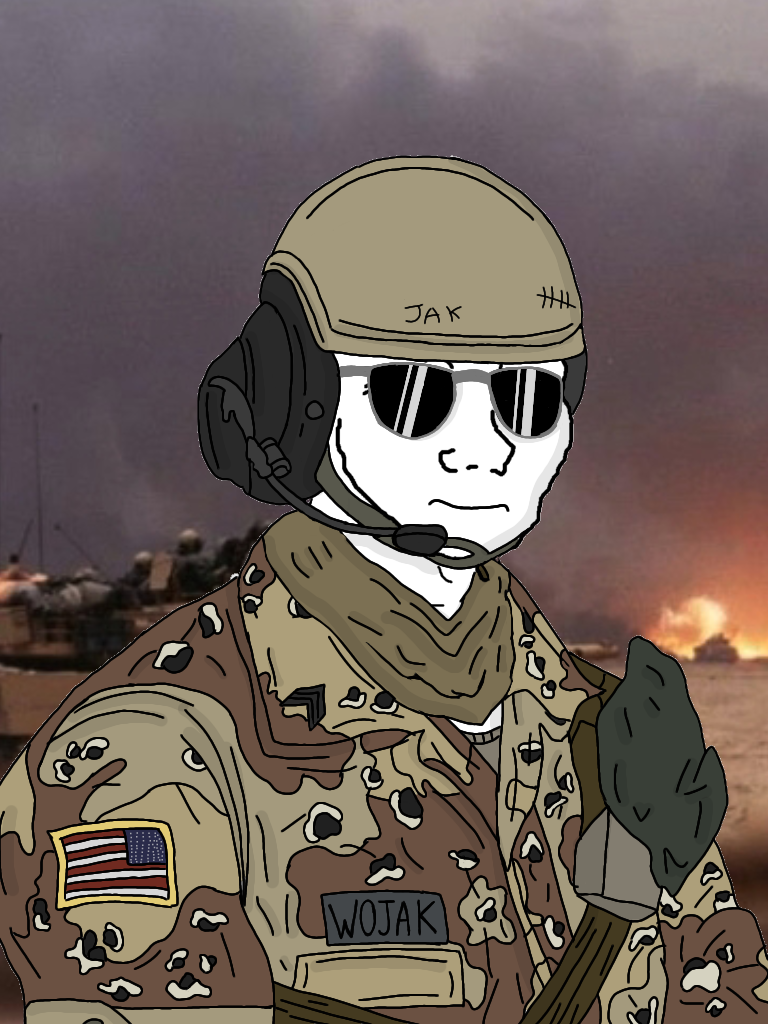
Label: 5_unsorted